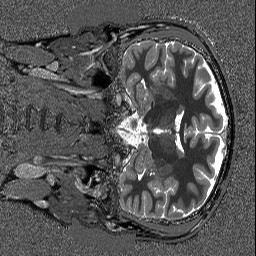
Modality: T1map
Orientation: coronal
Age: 31
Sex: male
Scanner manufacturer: siemens
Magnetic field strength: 3 T
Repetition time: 5 s
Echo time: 0.00298 s